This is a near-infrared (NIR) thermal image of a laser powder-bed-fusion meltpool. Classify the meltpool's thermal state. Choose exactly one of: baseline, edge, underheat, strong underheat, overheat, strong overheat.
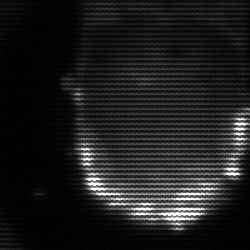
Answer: baseline